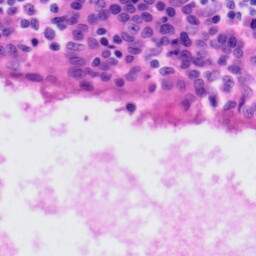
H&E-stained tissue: Tonsil